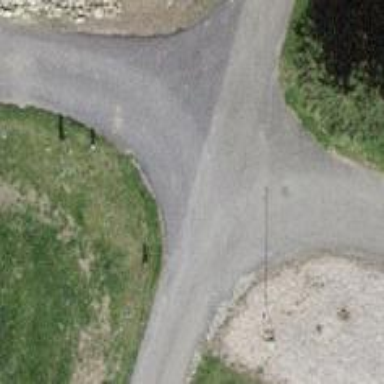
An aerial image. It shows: Unclassified road.